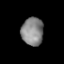
Tissue: lung
Cell type: Epithelial cells
Senescence score: 0.2148
Nuclear area (px): 604
Mean DAPI intensity: 133.96